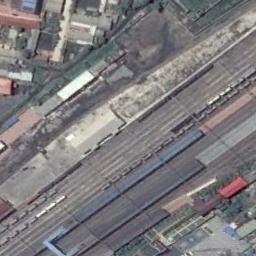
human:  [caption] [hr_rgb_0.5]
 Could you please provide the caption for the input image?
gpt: These railways are flanked by some houses and some trains are on the railways .

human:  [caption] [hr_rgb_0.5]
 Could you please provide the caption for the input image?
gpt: There are two parallel railways in the picture .

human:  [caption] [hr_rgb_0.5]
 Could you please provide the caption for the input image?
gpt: Several buildings of different shapes and sizes are beside the railway .

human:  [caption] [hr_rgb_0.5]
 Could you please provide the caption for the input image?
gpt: The railway is next to some houses .

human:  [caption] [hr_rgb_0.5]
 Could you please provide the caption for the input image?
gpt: There are some buildings beside the railway .